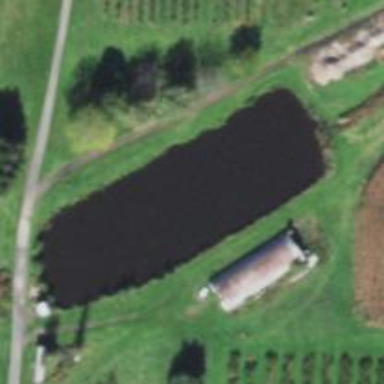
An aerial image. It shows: Pond with natural water.